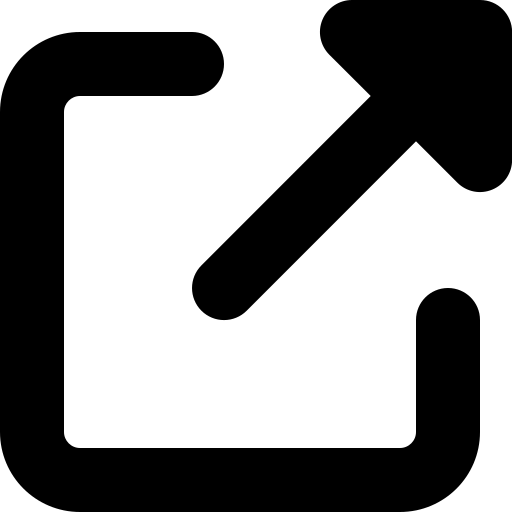
Tags: icon, FontAwesome, fa-icon, solid, up, right, from, square